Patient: sex M, age 31
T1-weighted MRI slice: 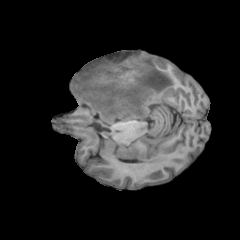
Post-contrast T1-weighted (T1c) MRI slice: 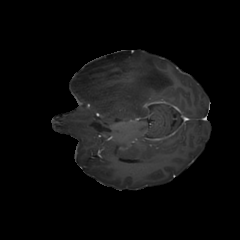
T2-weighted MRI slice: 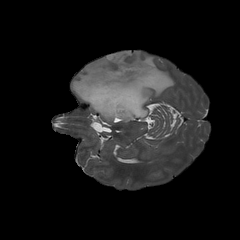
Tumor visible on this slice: yes
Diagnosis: Astrocytoma, IDH-mutant
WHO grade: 3